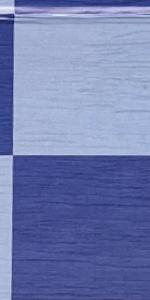
Label: Empty